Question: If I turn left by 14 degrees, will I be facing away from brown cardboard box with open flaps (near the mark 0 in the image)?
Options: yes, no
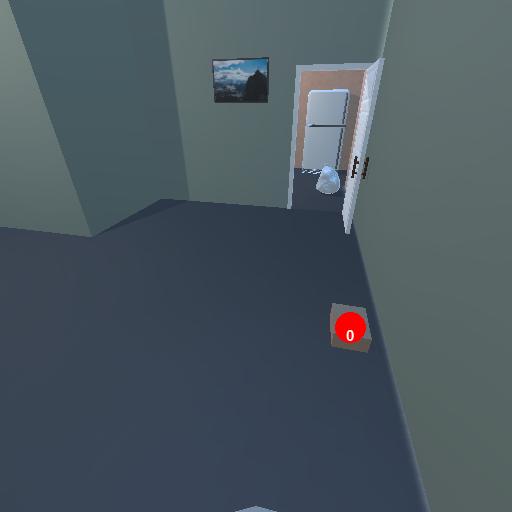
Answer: yes